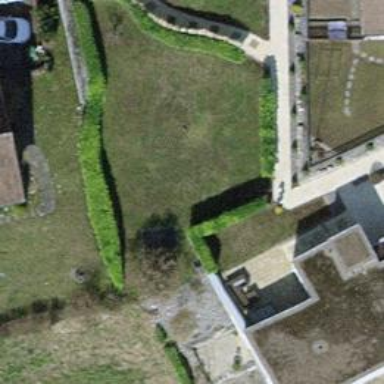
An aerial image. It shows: Hedge acting as barrier.